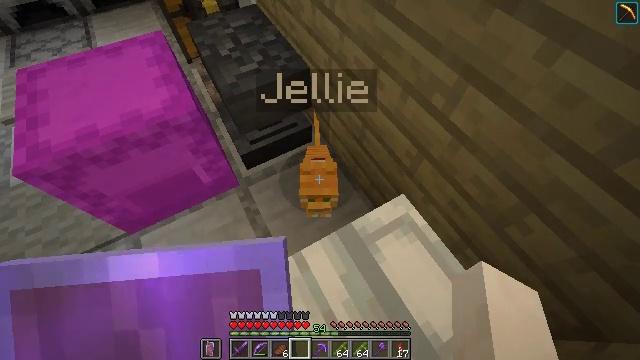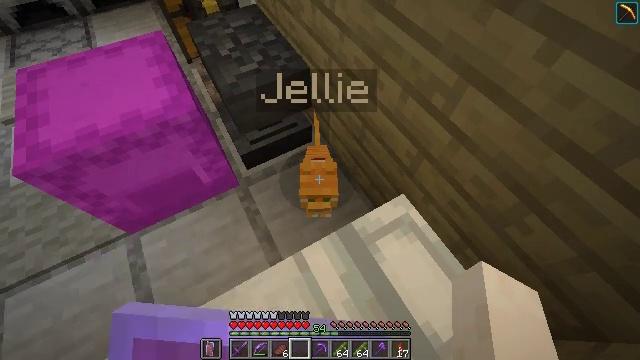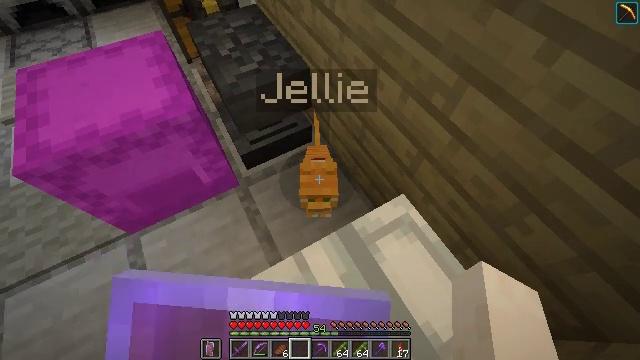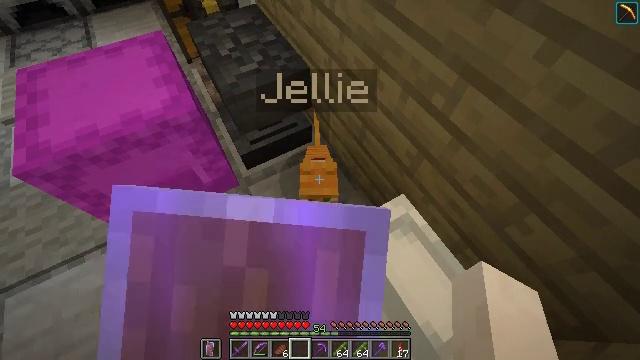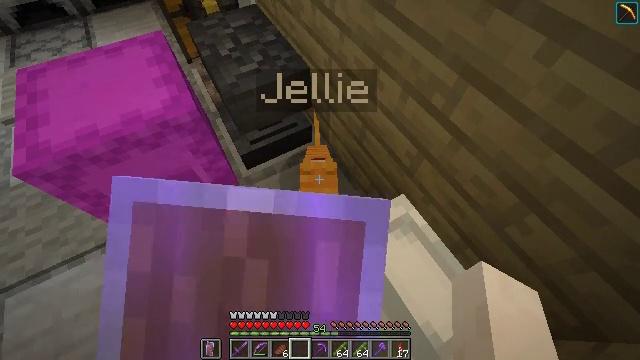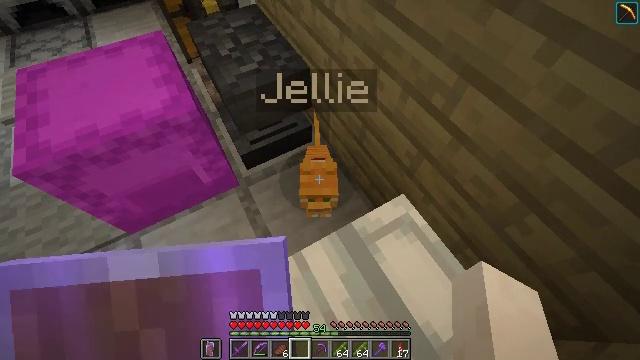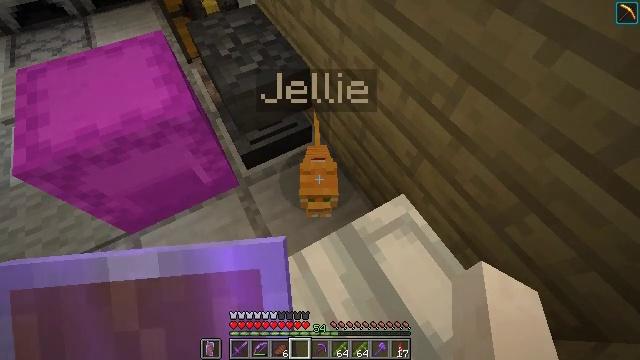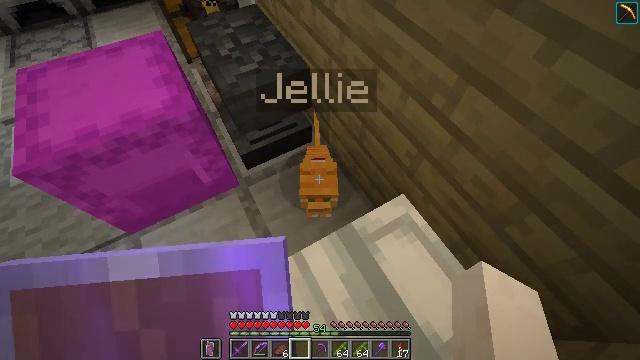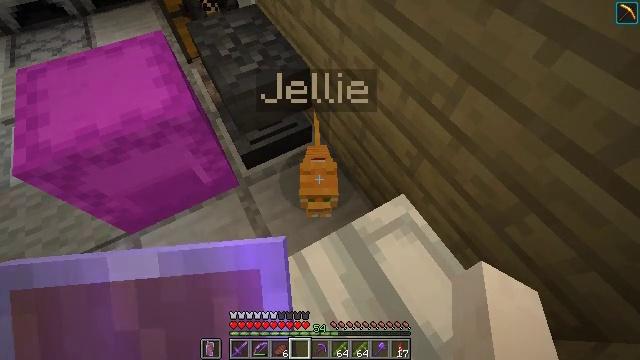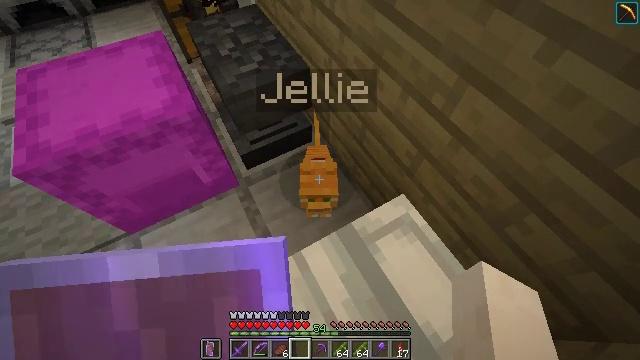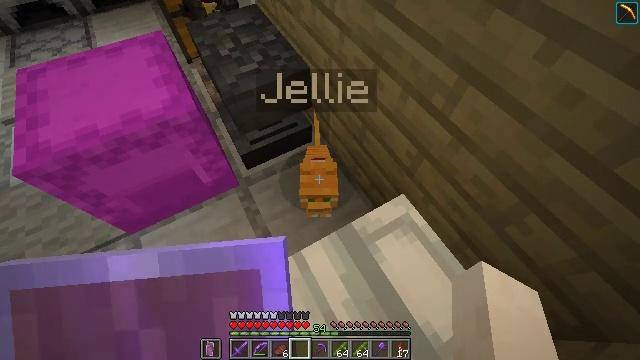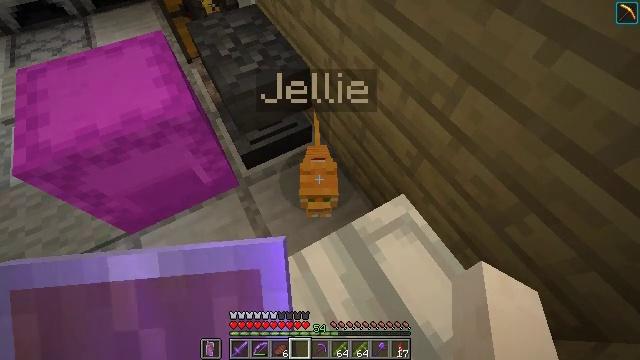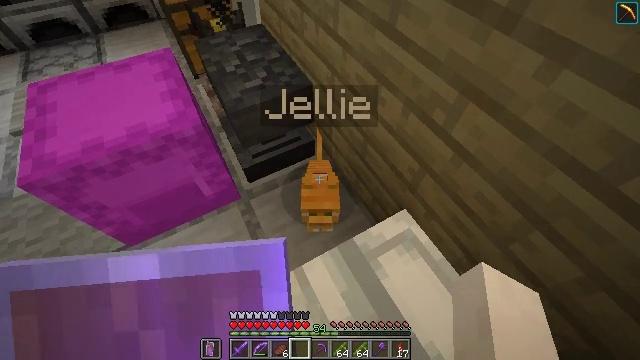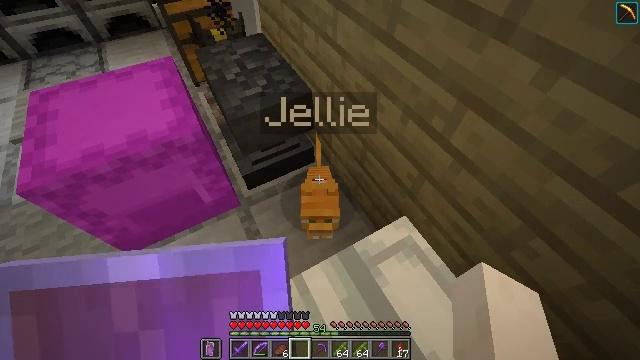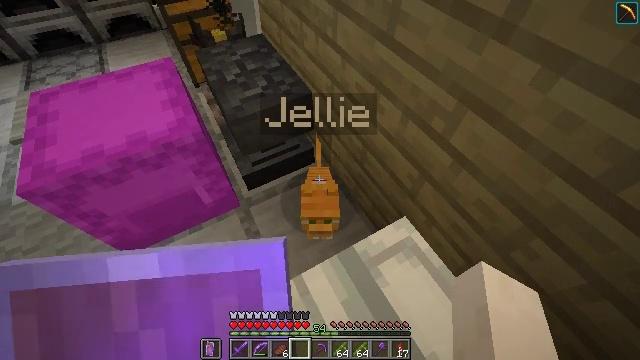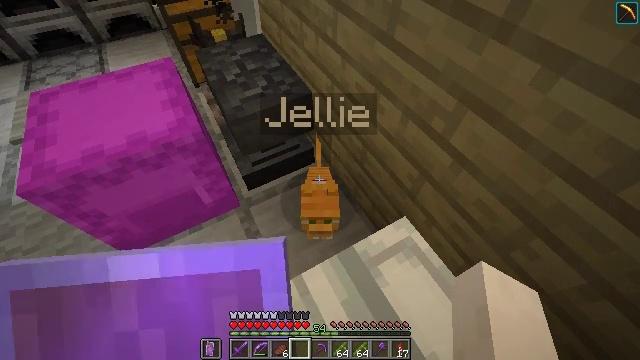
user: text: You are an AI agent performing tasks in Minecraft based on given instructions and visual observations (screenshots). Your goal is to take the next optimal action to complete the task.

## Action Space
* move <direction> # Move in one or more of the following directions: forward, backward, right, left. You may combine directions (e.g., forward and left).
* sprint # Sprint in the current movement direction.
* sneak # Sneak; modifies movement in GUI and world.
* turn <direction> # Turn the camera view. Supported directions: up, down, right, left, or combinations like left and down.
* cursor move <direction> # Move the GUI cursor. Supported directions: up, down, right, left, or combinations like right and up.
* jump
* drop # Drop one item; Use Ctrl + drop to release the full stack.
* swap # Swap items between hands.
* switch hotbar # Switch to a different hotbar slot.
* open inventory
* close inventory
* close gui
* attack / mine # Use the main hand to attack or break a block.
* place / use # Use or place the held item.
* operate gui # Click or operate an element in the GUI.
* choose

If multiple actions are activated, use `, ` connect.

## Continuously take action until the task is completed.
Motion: motion action
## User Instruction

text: Mine the spruce log from the forest.
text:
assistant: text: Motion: use / place
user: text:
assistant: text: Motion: use / place
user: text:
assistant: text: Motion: use / place
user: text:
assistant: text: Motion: use / place
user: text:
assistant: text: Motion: no_op
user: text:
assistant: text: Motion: no_op
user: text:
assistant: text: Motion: no_op
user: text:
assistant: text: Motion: no_op
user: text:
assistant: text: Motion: no_op
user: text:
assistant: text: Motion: no_op
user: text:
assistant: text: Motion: no_op
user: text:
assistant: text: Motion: turn up
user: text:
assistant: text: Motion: turn up
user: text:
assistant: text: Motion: no_op
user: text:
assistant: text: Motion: no_op
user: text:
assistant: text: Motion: use / place
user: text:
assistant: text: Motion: use / place
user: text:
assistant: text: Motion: use / place
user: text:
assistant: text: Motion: no_op
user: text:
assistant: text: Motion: use / place
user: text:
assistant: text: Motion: use / place
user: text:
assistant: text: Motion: no_op
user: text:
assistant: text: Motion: no_op
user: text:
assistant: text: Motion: use / place
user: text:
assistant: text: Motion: use / place
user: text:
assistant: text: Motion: no_op
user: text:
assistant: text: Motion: no_op
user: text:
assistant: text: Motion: no_op
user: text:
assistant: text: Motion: no_op
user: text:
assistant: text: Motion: no_op